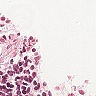
Metastatic tissue present: no